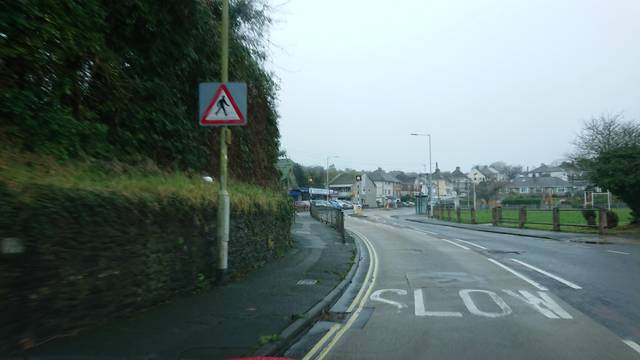
Region: United Kingdom
Coordinates: 50.353, -4.112